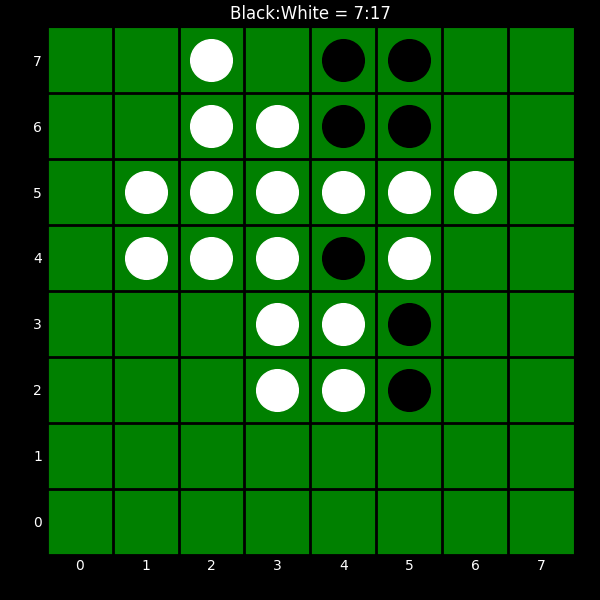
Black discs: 7
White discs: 17